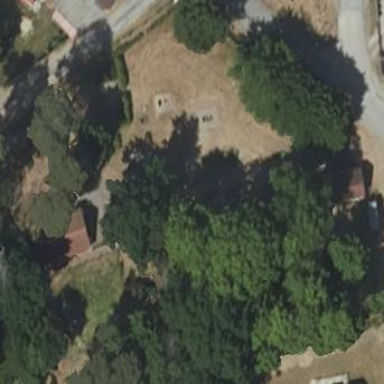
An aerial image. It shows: Cemetery.